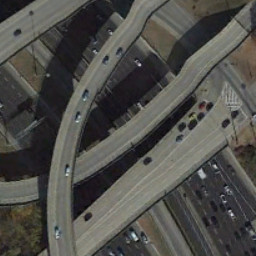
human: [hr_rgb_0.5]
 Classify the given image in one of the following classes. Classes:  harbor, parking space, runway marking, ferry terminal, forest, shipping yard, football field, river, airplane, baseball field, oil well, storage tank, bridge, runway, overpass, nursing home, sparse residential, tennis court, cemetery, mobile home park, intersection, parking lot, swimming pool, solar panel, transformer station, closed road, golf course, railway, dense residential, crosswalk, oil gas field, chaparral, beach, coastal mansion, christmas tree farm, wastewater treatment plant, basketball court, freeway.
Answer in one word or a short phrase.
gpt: overpass